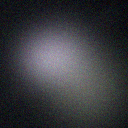
Screen state: off